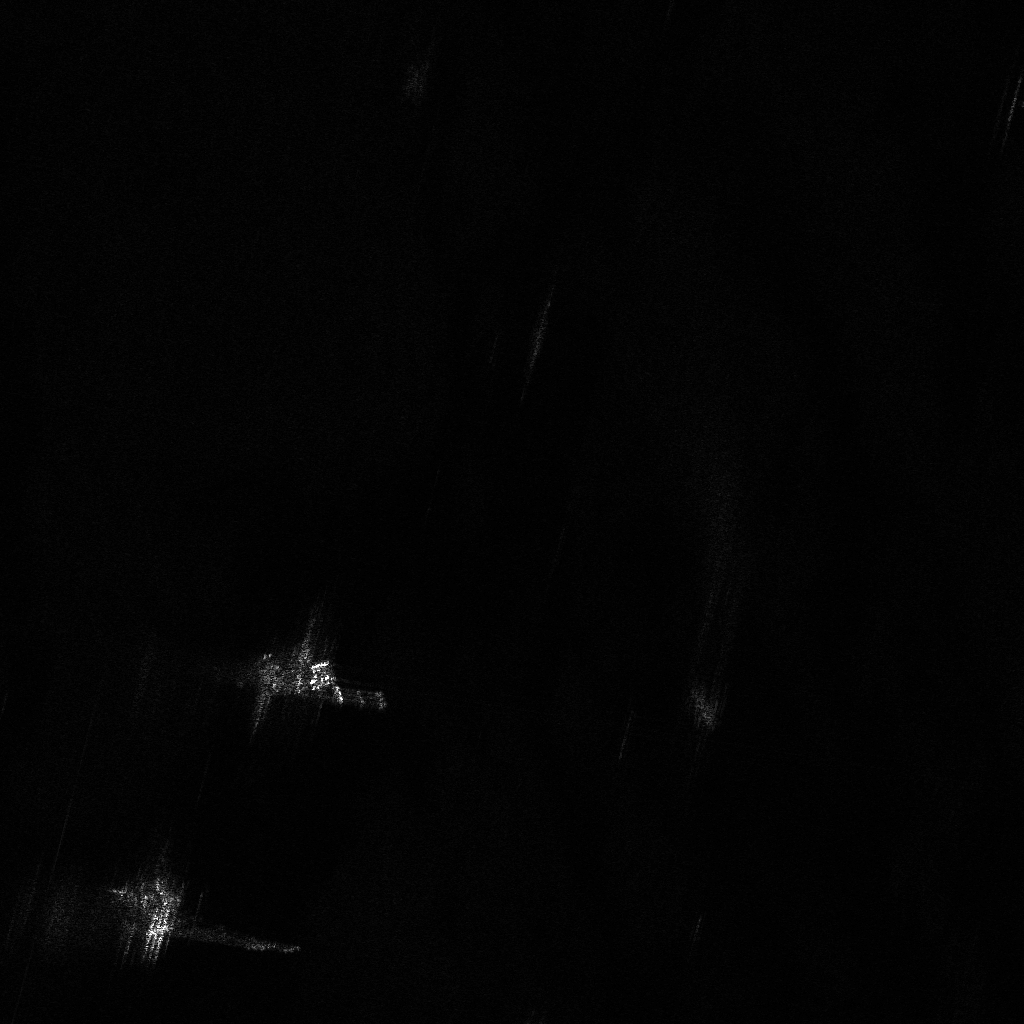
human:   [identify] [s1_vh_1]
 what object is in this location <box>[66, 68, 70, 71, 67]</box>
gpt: <ref>1 medium container at the center</ref>